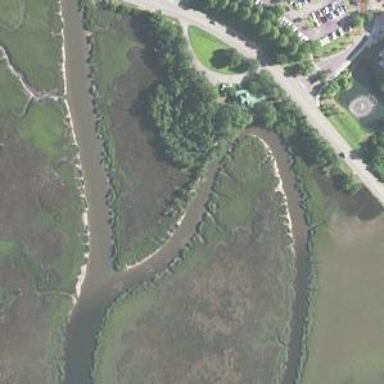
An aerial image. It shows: Saltmarsh wetland area.